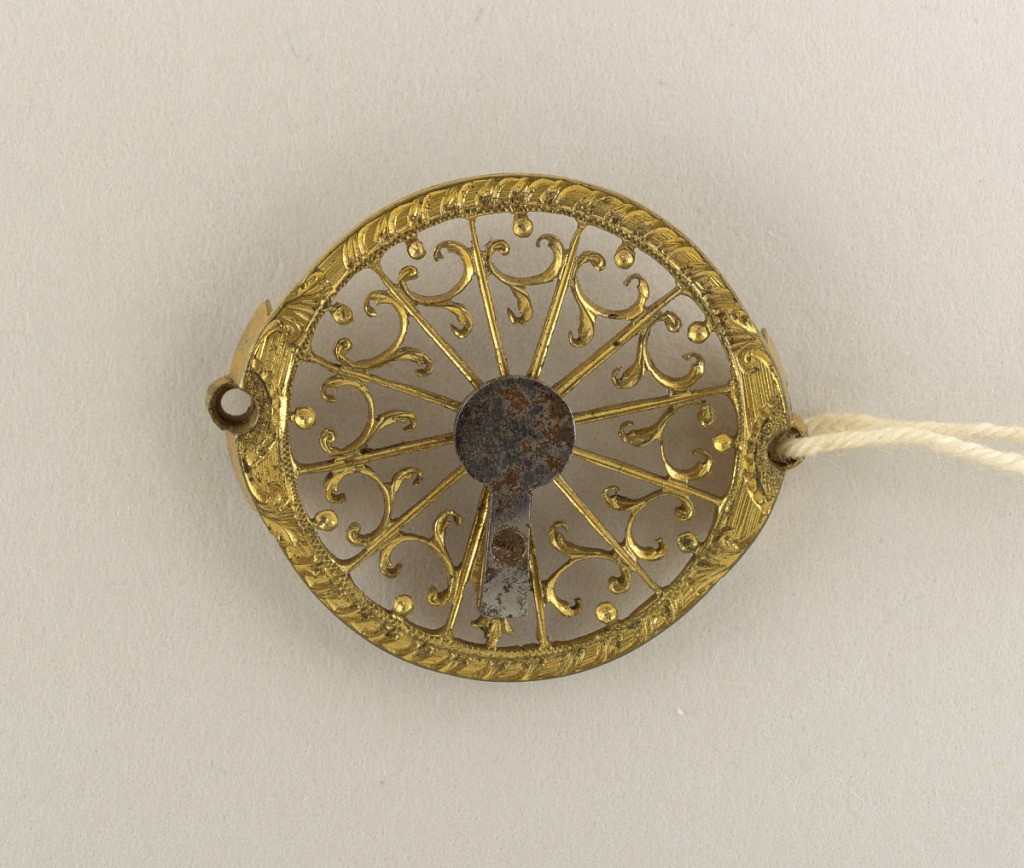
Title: Balance cock / coque de montre
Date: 18th century
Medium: Gilt brass
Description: One of 98 examples (1925-2-69/167), oval and circular in form, with pierced and engraved ornament consisting largely of scrolls in varied patterns. Many with steel bearing plates.